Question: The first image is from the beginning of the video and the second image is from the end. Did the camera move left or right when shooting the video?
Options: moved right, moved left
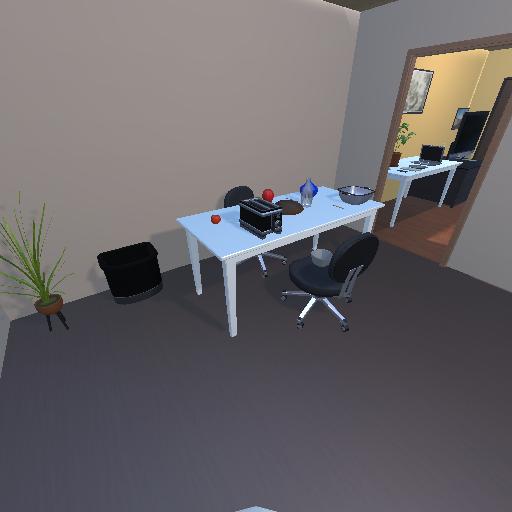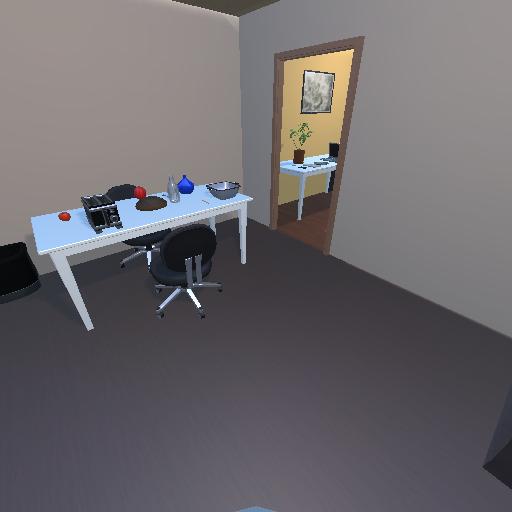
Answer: moved right